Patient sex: M
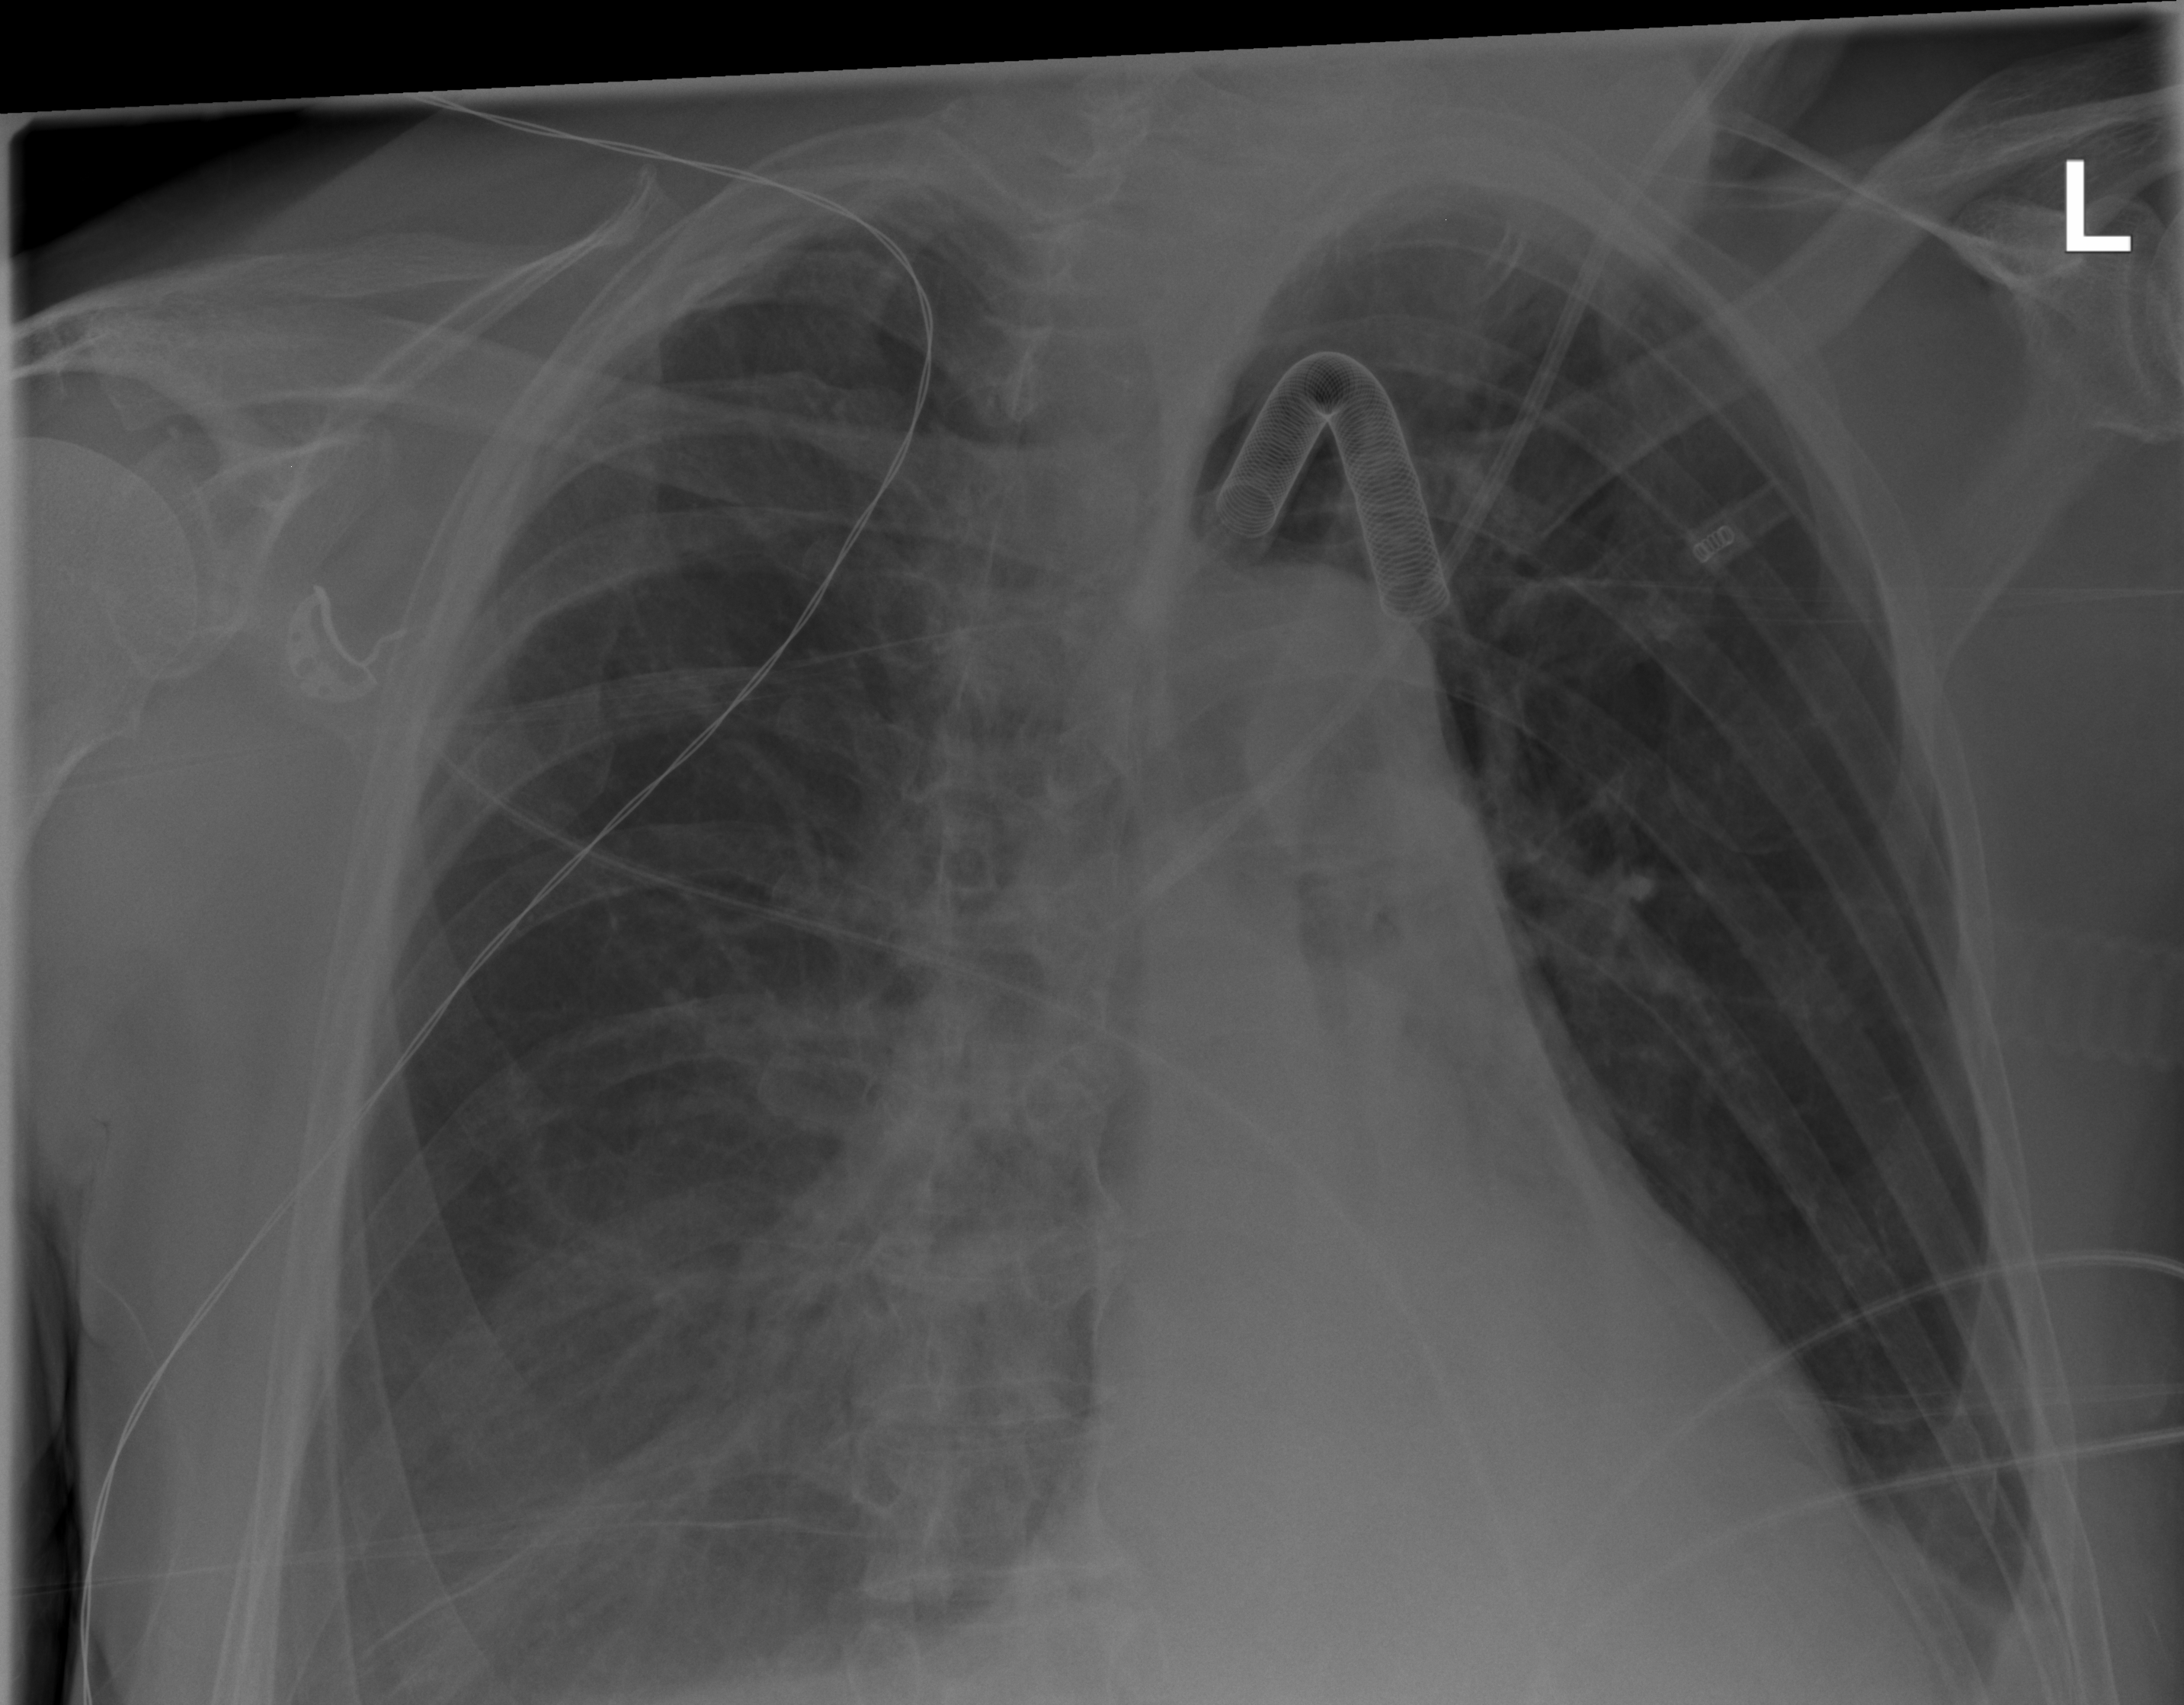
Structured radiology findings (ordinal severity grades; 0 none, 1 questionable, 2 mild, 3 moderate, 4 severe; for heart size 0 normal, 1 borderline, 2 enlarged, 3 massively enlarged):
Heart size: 0
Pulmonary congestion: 0
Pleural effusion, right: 2
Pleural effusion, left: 2
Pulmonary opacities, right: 0
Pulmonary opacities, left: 0
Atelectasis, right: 2
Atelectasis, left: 2